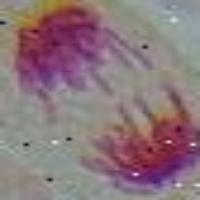
Label: anaphase